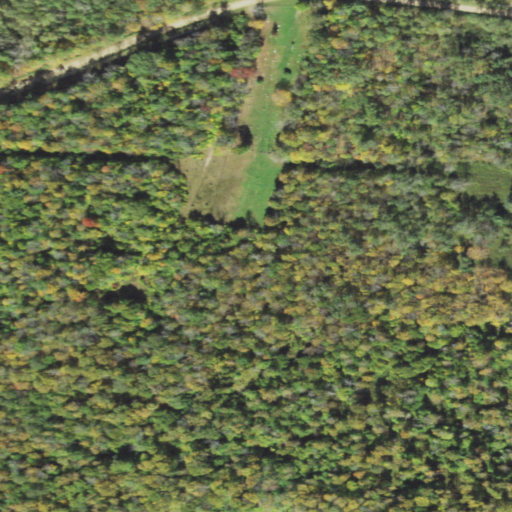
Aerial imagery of mountain in Pennsylvania named Parker Hill containing deciduous forest, open development, and pasture